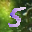
Label: 5